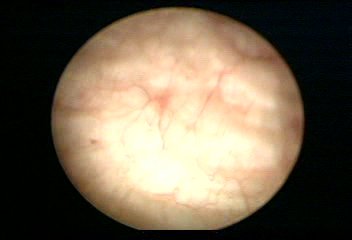
Modality: WLC
Class: Normal mucosa
Bladder cancer association: No